Question: Here's my MainWindow.xib. It contains a tab bar, the entries of which contain a UINavigationController each. Both CalendarViewController and SettingsViewController have no associated nibs.

From inside CalendarViewController, I can access 'self.navigationController' just fine, but not from SettingsViewController. There, 'self.navigationController' always returns 'nil'.
What could I have forgotten? The view controller itself works just fine, btw.
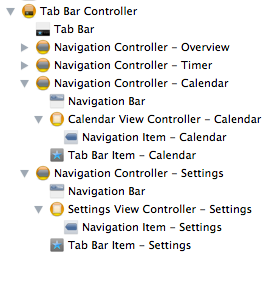
Answer: Found the solution (Thanks to Jano): My 'initWithCoder:' method looked like this:
'''
- (id) initWithCoder:(NSCoder *)aDecoder
{
self = [super initWithStyle:UITableViewStyleGrouped];
return self;
}
'''
This didn't read the values represented in aDecoder and thus didn't initialize the 'navigationController'property. I replaced it with this bit of code:
'''
- (id)initWithCoder:(NSCoder *)aDecoder {
self = [super initWithCoder:aDecoder];
self.tableView = [[UITableView alloc] initWithFrame:CGRectZero style:UITableViewStyleGrouped];
return self;
}
'''